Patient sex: M
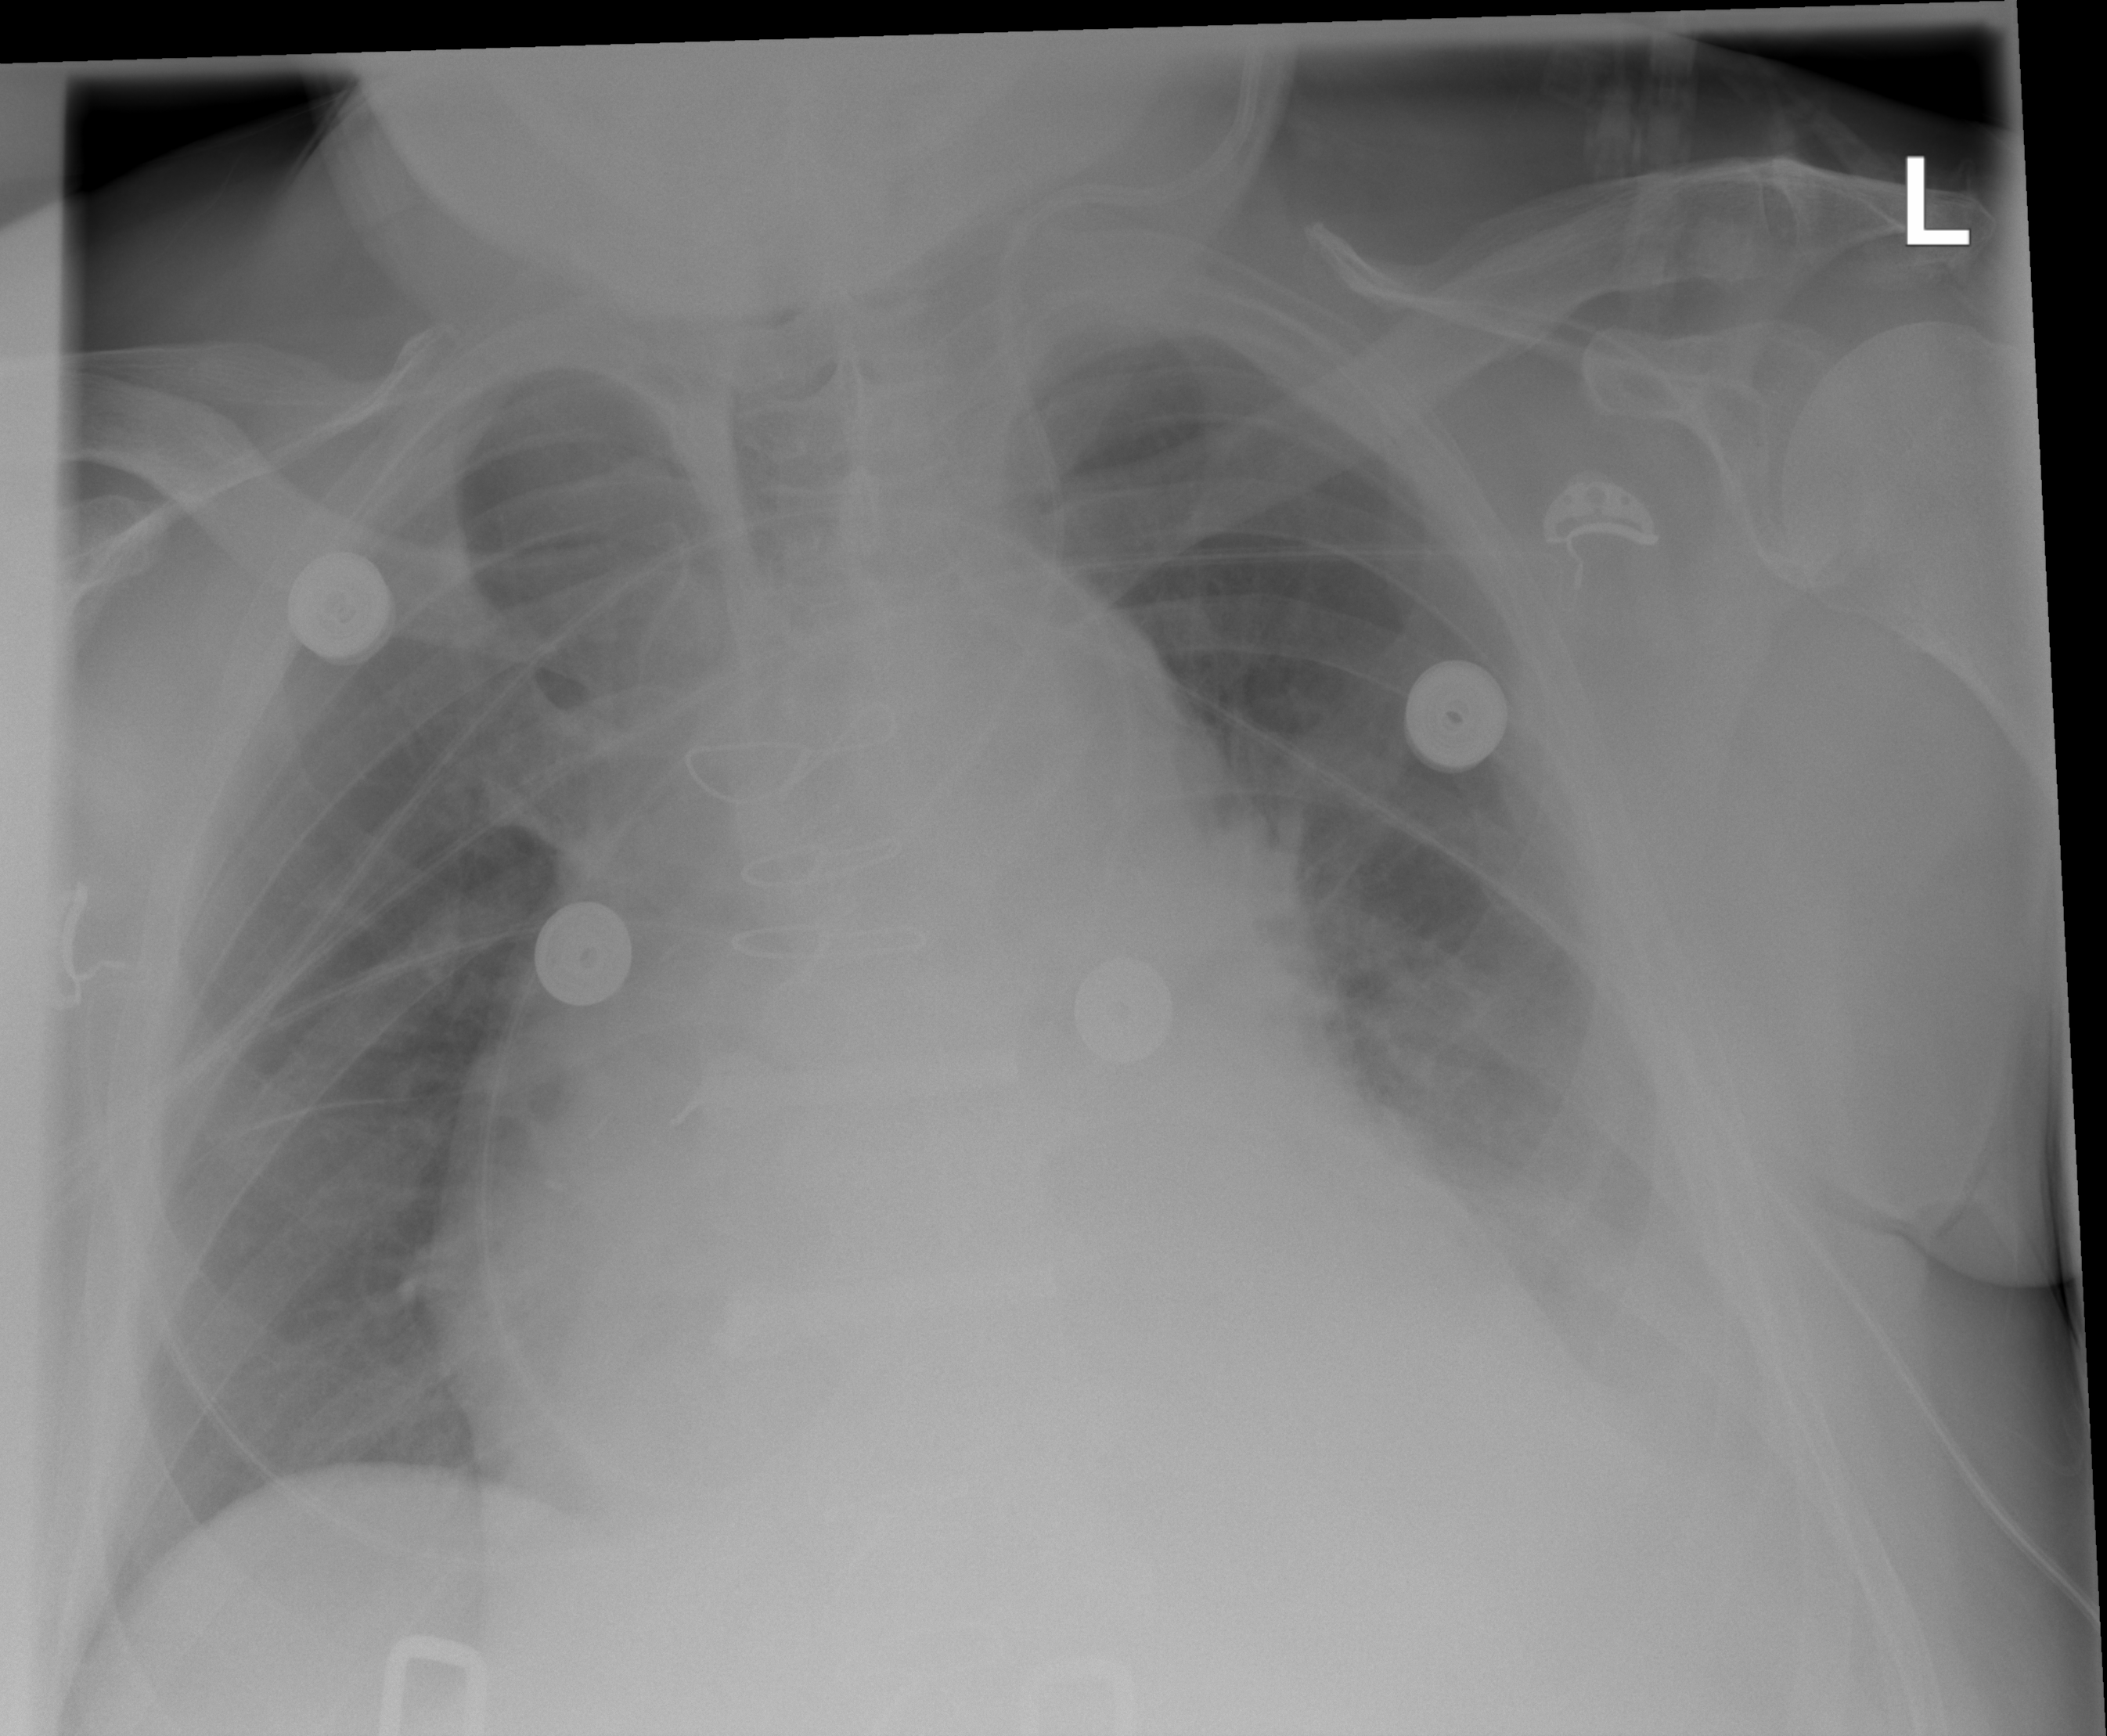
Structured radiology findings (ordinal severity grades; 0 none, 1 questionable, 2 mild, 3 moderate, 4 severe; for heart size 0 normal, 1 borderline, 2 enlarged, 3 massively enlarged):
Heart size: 3
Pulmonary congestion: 2
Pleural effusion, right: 0
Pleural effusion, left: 3
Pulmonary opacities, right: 0
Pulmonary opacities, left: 0
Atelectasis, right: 0
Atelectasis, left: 0